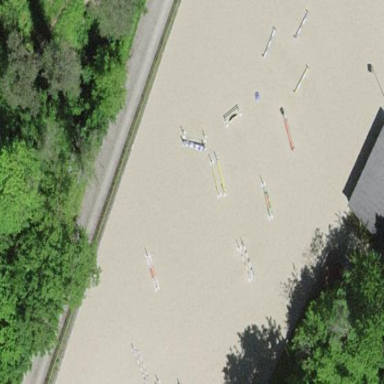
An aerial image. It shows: Equestrian pitch for leisure land activities.